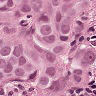
Metastatic tissue present: yes